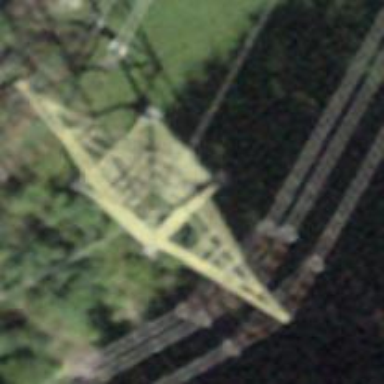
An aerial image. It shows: Power tower.